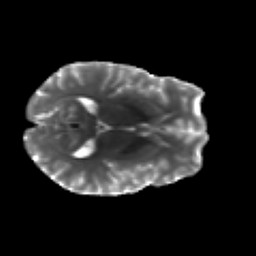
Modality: T2w
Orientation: axial
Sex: male
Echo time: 0.114 s